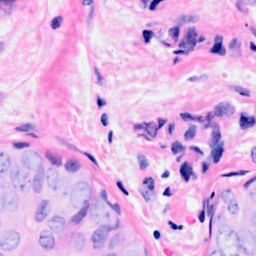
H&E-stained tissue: Breast